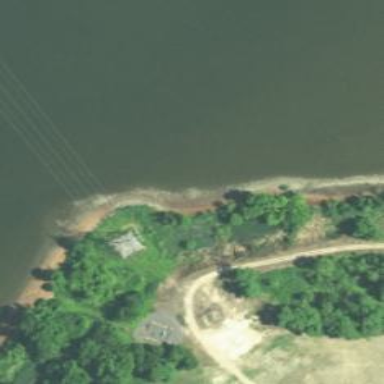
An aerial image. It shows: Tower designated as river crossing structure.